Brain MRI study timepoint: preop
T1CE (contrast-enhanced T1) slice:
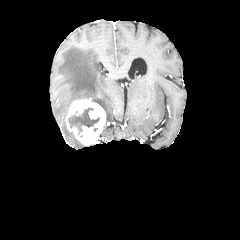
T2-FLAIR slice:
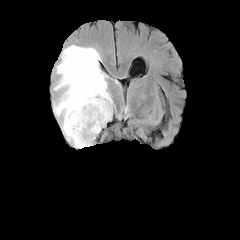